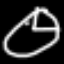
Label: clock